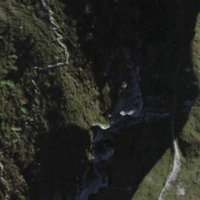
EUNIS habitat code: 23
Species observed at this site:
Hedysarum hedysaroides